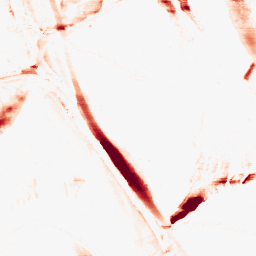
Category: morphological
Decomposition family: morphological_ellipse
Decomposition parameters: operation: opening
width: 5
height: 30
Upsampling method: quintic
Upsampling parameters: scale: 4
Upsampling scale: 4